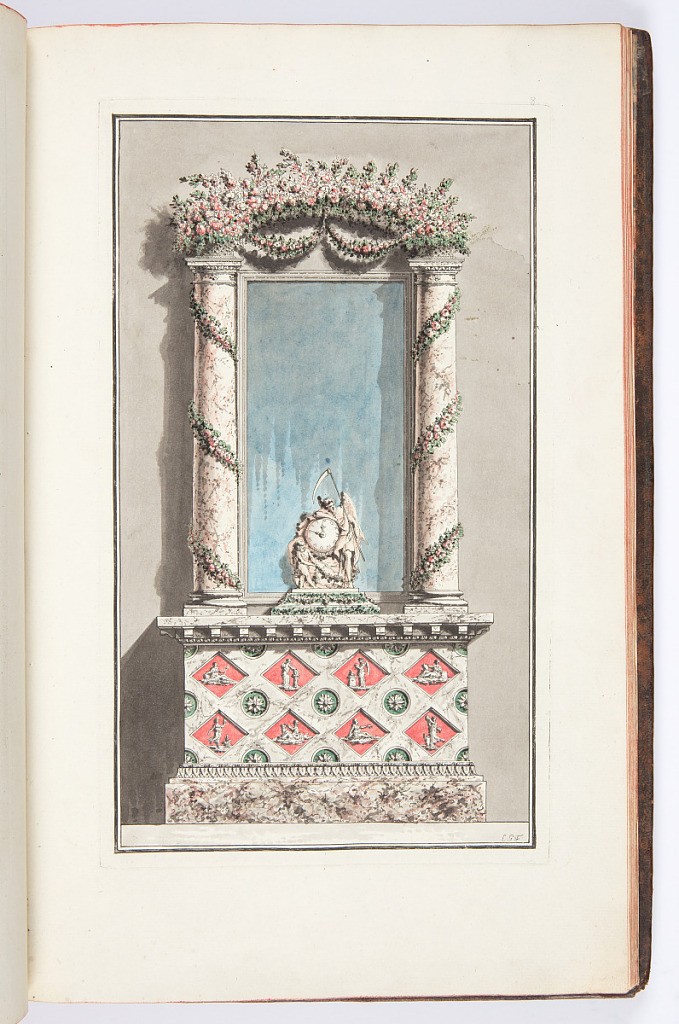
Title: Superbe POELE formant meuble et décore, multipliant les tuyaux de chaleur par le même proceed que celui du No. 6; pouvant s’ajuster devant une glace; que l’on peut renvoyer par un bouton, dans une boiserie à coulisse, et qui peut découvrir une croisée, dont la situation offre une belle vue. Il est impossible de décrire tous les changemens et avantages dont ce Poële est susceptible.
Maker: Louis-Gustave Taraval, French, 1738 – 1794
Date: ca. 1791
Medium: Etching and hand colored watercolor on paper
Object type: Print
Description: Design for a stove heater decorated with neoclassical motifs, in the form of a framed mirror with a mantle clock and pedestal decorated with a repeating diaper pattern of rosettes and classical figures, with by repeating pattern moldings of leaves, egg and dart, and corbels, along the top and bottom. A clock on the pedestal, decorated with the figure of the winged Father time holding a scythe, and a boy, with festoons of flowers, around the clockface. The clock is flanked by two columns, supporting an arch of flowers, with festoons of flowers intertwined, and a blank framed panel behind. The plate is signed and hand colored in watercolor.